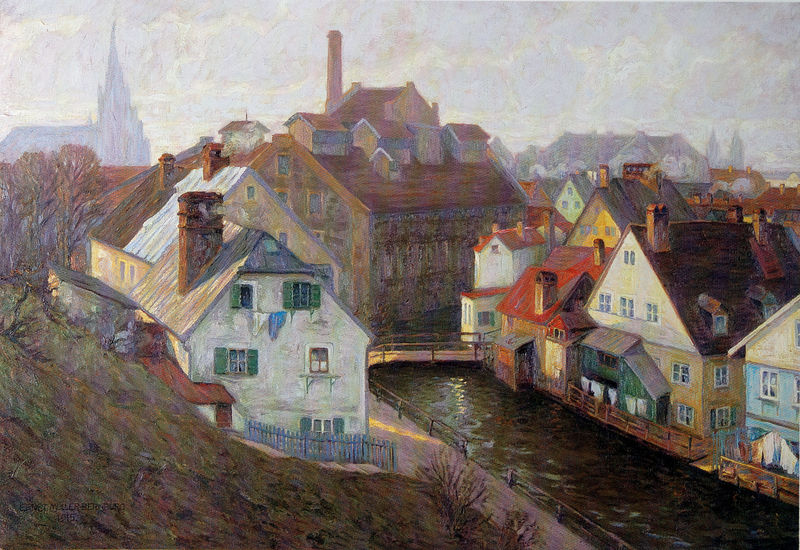
Titel: Blick von der Hochstraße in der Au gegen Südwesten
Künstler: Ernst Müller-Bernburg
Standort: München
Institution: Städtische Galerie im Lenbachhaus
Schlagwörter: berg, schatten, wasser, wolken, aquarell, bäume, fluss, grün, kirchturm, menschen, stadt, wäsche, braun, bunt, fenster, hell, weiss, dach, haus, zaun, ferne, häuser, hügel, morgen, brücke, büsche, gewässer, kanal, kirche, rauch, sonne, sträucher, fensterläden, kamin, schornstein, wellen, ansicht, wäscheleine, wäscheleinen, leine, abhang, farben, leer, verlassen, dächer, giebel, schornsteine, sprossenfenster, ziegel, dunst, nebel, fabrik, vogelperspektive, promenade, steg, geländer, abendrot, menschenleer, stadtansicht, fensterladen, dom, schweiz, kathedrale, hügelig, gaube, esse, freundlich, ziege, ränder, buntstift, pastel, friedlich, fabrikschornstein, köln, früh, kemnaten, magenta, zinkdach